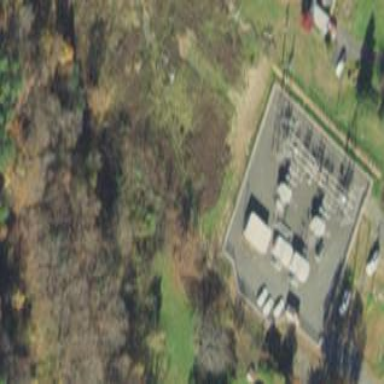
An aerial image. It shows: Outdoor distribution level power substation.